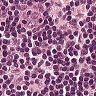
Metastatic tissue present: no